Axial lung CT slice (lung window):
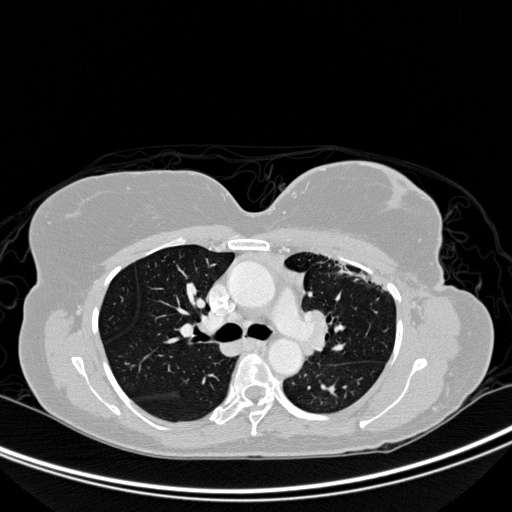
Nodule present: yes
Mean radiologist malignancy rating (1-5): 1